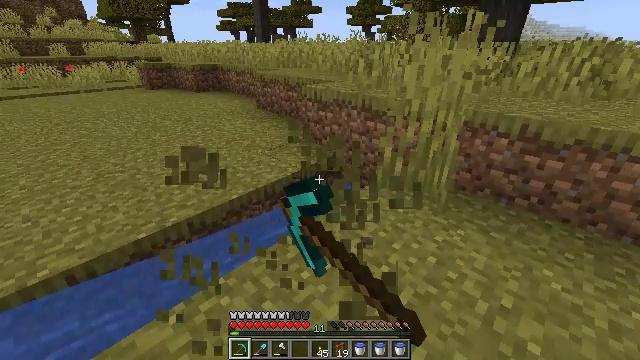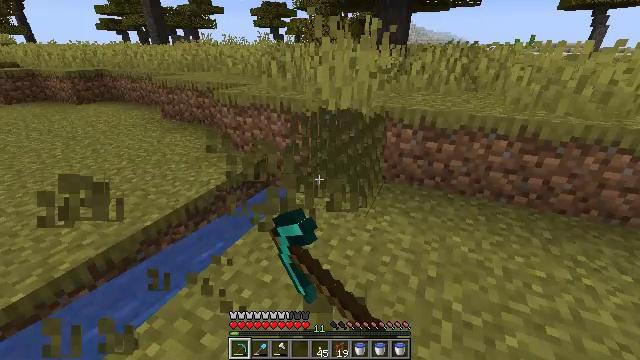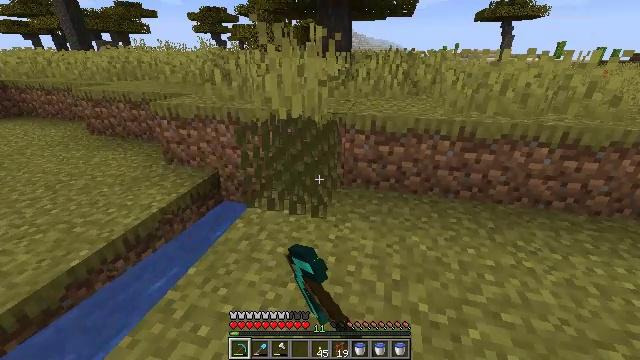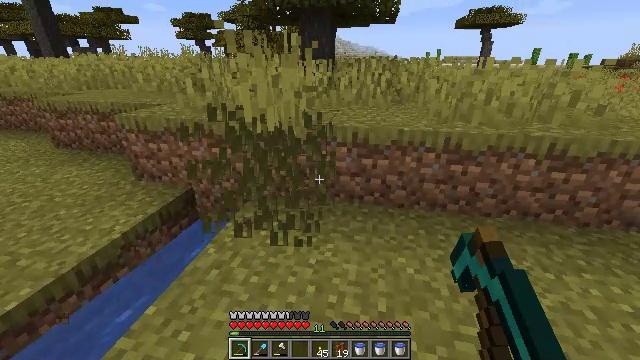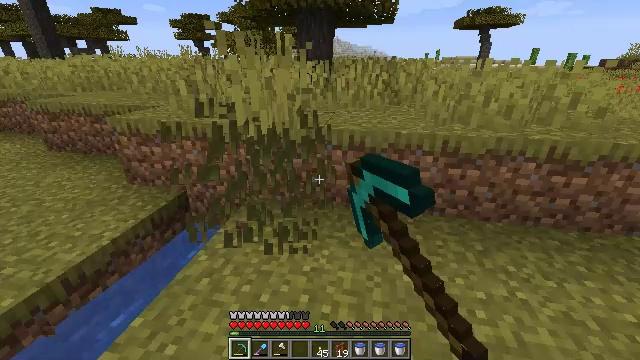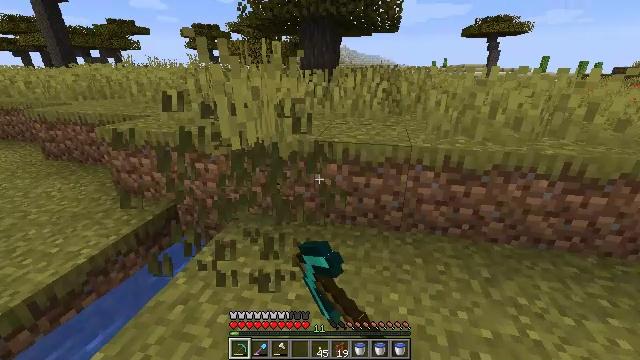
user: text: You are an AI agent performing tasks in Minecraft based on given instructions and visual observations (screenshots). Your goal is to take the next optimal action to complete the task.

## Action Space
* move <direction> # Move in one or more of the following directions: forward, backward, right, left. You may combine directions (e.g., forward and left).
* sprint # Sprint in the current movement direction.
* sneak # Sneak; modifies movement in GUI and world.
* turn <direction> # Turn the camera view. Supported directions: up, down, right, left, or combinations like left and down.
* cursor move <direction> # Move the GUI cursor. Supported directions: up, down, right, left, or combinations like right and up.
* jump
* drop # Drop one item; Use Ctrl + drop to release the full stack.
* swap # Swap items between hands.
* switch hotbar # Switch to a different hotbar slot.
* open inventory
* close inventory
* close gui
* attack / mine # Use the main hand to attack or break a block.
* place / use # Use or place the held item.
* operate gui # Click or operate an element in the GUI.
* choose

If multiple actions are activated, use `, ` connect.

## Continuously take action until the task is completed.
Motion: motion action
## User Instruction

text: Harvest tall grass for seeds.
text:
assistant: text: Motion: move forward and move right, turn right, attack / mine
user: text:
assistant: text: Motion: move forward and move right, turn right and up, attack / mine
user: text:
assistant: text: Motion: move forward and move right, turn right and up, attack / mine
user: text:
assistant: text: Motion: move forward and move right, attack / mine
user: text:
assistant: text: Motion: move forward and move right, turn left and up, attack / mine
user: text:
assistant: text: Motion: attack / mine